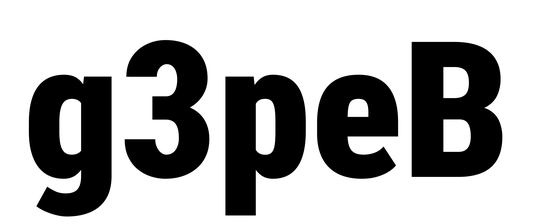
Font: Roboto_Condensed_Black